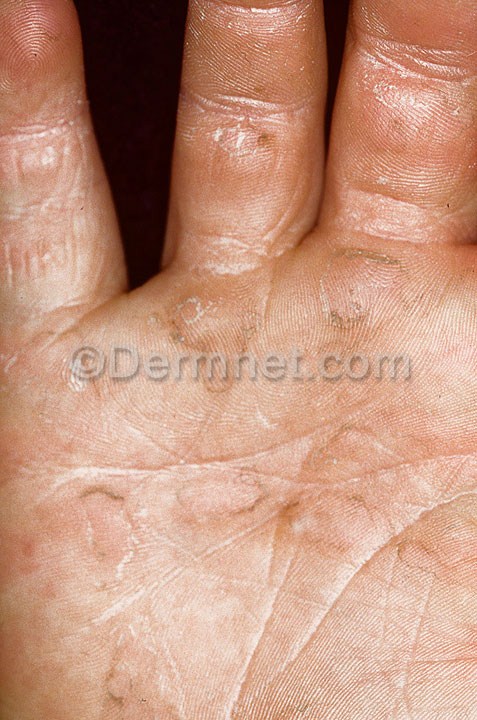
Disease: Eczema Photos